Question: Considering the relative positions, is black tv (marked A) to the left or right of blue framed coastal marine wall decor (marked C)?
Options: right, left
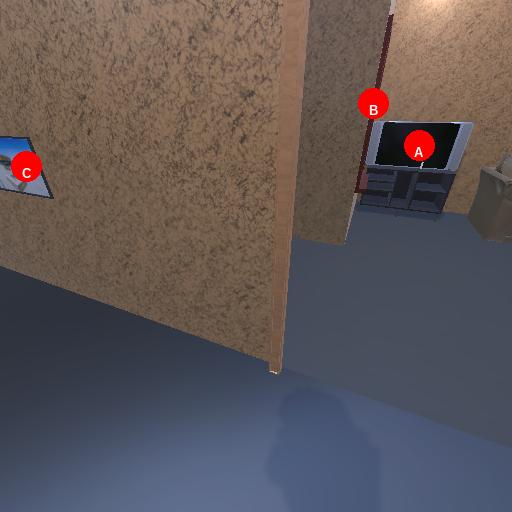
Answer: right